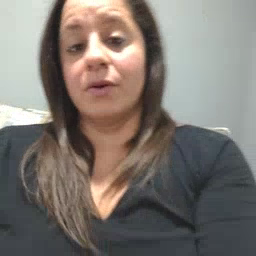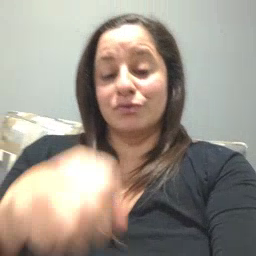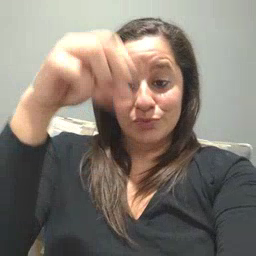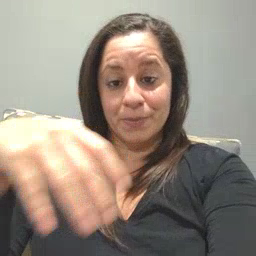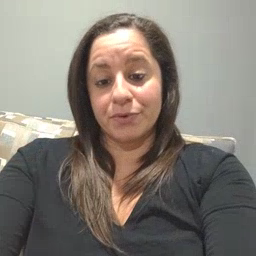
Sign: drop